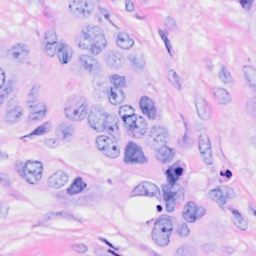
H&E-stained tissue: Breast